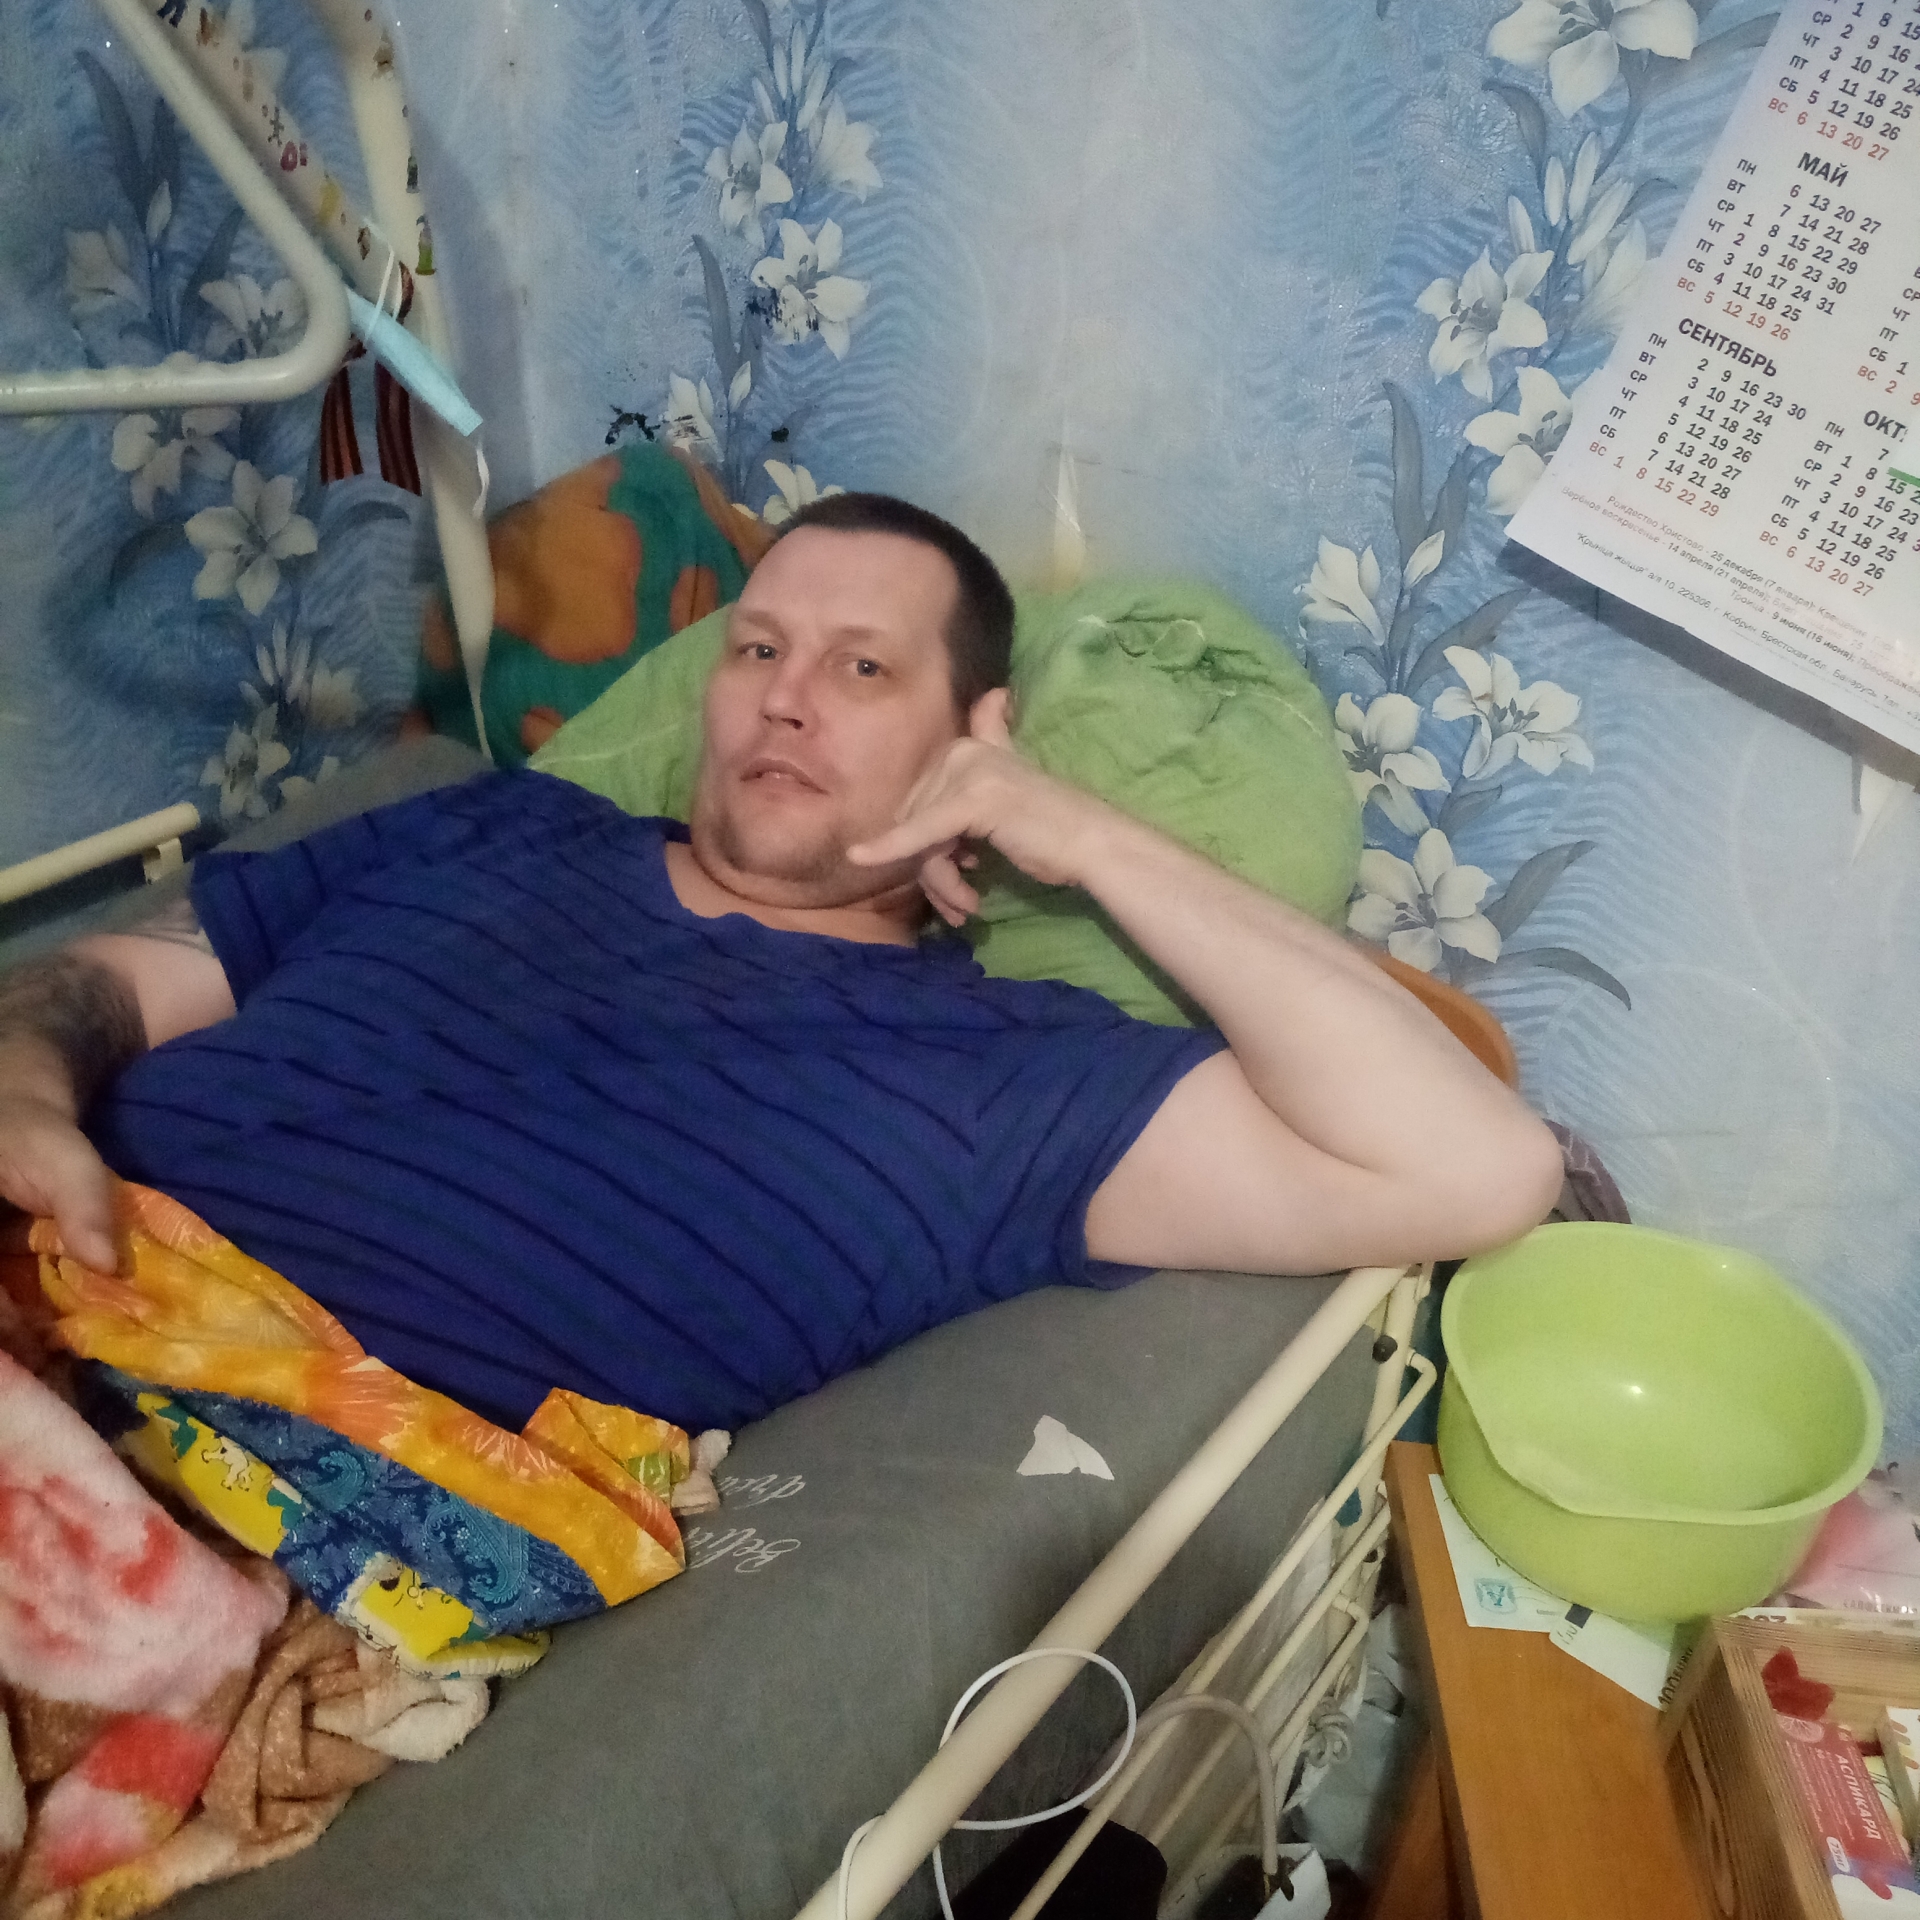
Label: noise